Field crop: maize
Growth stage: 2
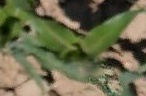
Species: maize